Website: lowes
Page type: customer-info-address
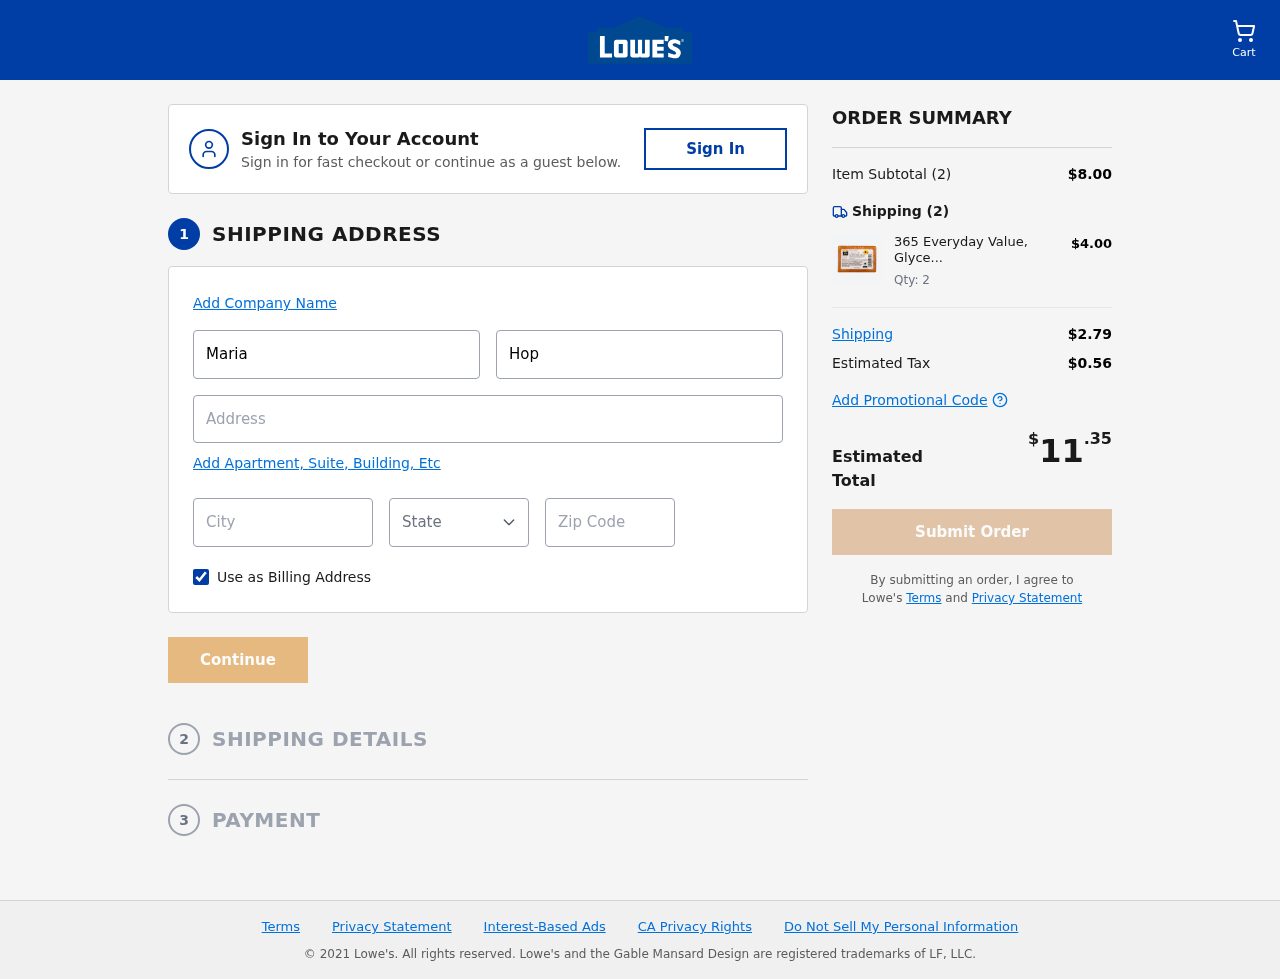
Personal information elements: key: PII_CITY
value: Lake Joshuafurt
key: PII_FIRSTNAME
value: Maria
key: PII_LASTNAME
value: Hopkins
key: PII_POSTCODE
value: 41002
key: PII_STATE_ABBR
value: AZ
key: PII_STREET
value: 8230 Sarah Fork Suite 815
Product elements: key: PRODUCT1_NAME
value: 365 Everyday Value, Glycerin Soap, Vitamin E, 4 oz
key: PRODUCT1_PRICE
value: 4
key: PRODUCT1_QUANTITY
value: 2
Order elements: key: ORDER_NUM_ITEMS
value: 2
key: ORDER_SUBTOTAL
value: $8.00
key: ORDER_NUM_ITEMS2
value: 2
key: ORDER_SHIPPING_COST
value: $2.79
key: ORDER_TAX
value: $0.56
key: ORDER_TOTAL
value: $11.35